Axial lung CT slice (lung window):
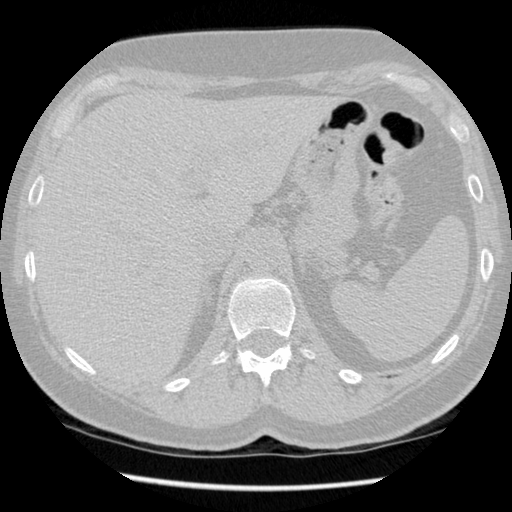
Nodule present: no